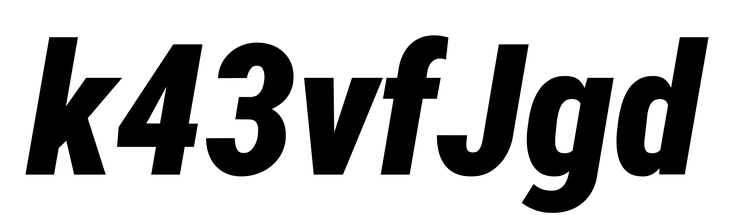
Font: Roboto-Italic_Condensed_Black_Italic